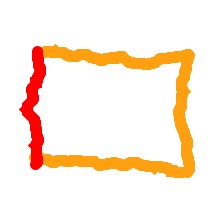
Shape: rectangle